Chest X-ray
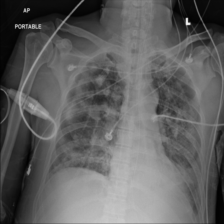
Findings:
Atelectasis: negative
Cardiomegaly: negative
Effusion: negative
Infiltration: negative
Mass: negative
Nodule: negative
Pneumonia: negative
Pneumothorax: negative
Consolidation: negative
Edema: negative
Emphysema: negative
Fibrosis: negative
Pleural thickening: negative
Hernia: negative